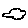
Label: cloud